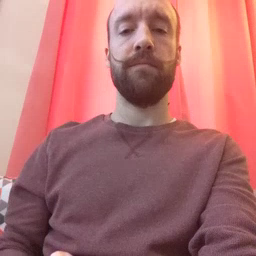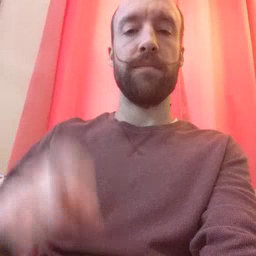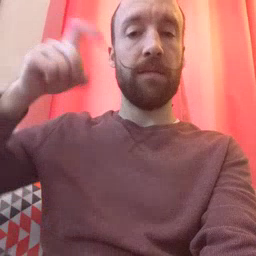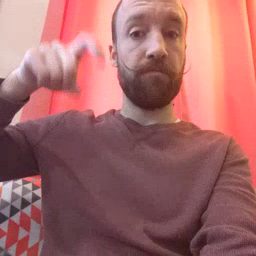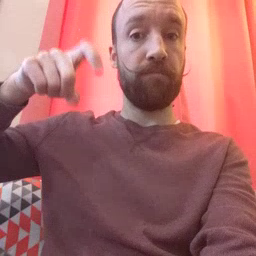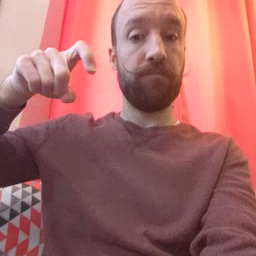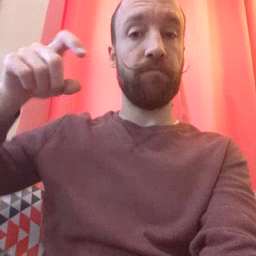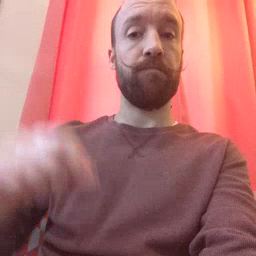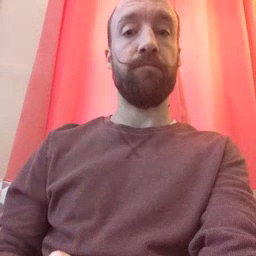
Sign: time